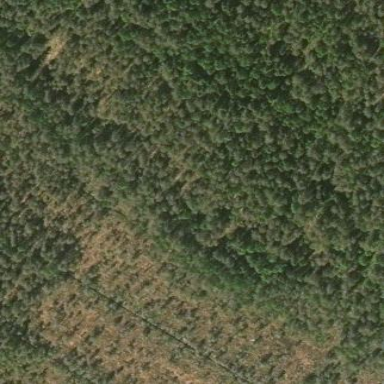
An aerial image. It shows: Woodland with needle-leaved trees.